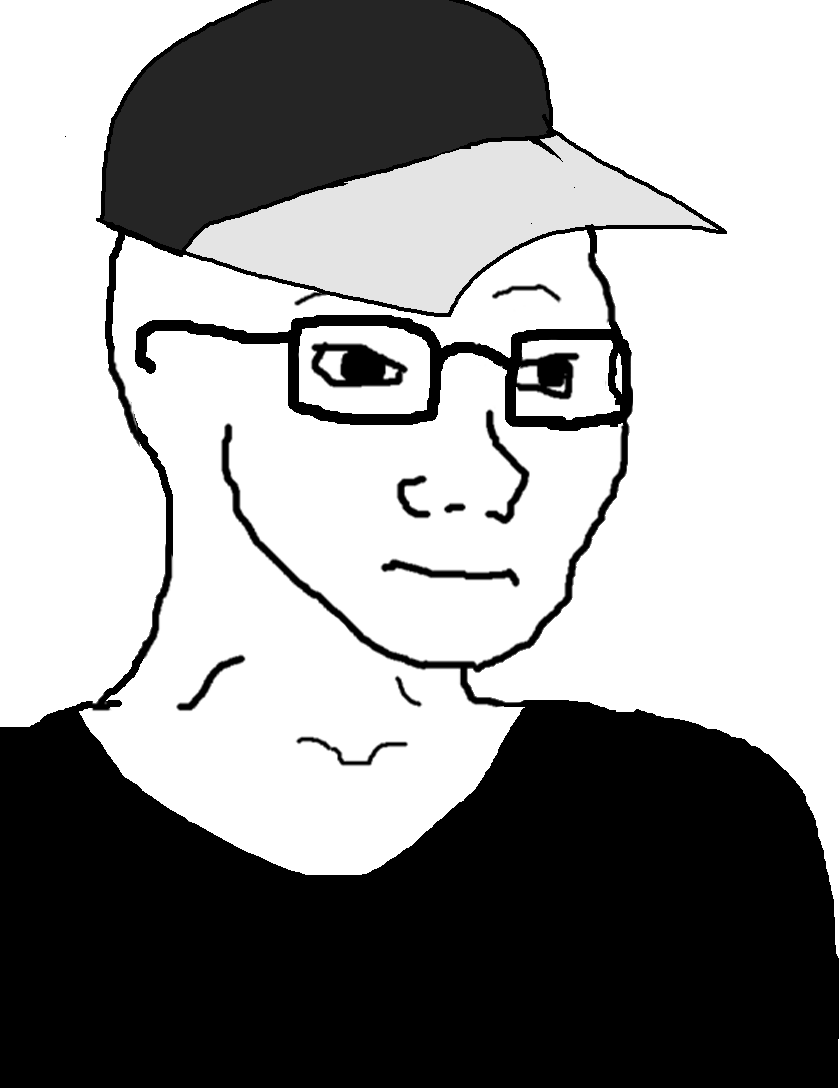
Label: 5_Doomer